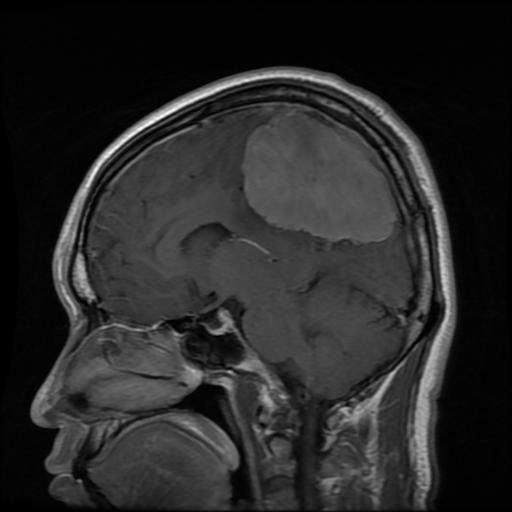
Label: meningioma